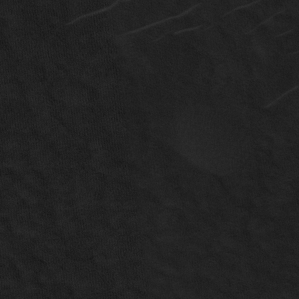
Label: non_frost